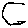
Label: moon